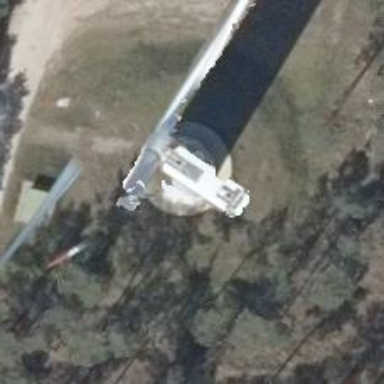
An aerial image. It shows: Wind generator powered by horizontal-axis wind turbine.